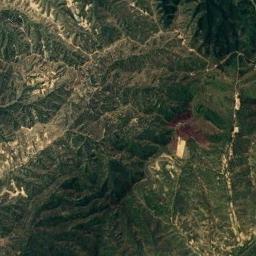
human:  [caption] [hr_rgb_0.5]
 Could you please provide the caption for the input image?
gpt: The mountain is consist of half of green plants and half of bare land .

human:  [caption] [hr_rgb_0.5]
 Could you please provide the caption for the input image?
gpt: The folded mountain consists of a number of ridges and valleys and is covered with dense vegetation .

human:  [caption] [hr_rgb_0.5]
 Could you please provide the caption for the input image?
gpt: Many trees are on the mountain .

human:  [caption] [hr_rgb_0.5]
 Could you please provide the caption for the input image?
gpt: The mountains are completely covered by vegetation .

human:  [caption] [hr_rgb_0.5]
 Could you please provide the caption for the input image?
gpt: There are some green ravines on the mountain .